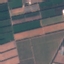
Land use / land cover class: PermanentCrop